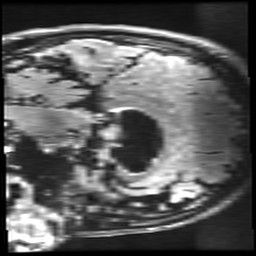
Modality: FLAIR
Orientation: sagittal
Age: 67
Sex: female
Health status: healthy
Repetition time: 12 s
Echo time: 0.09782 s